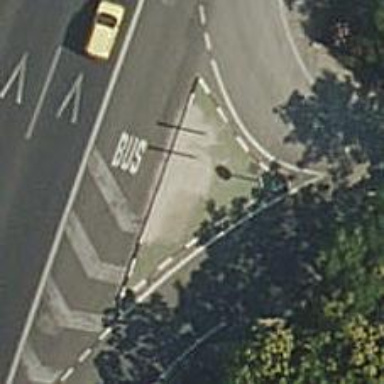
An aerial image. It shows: Bus stop with platform for public transport.